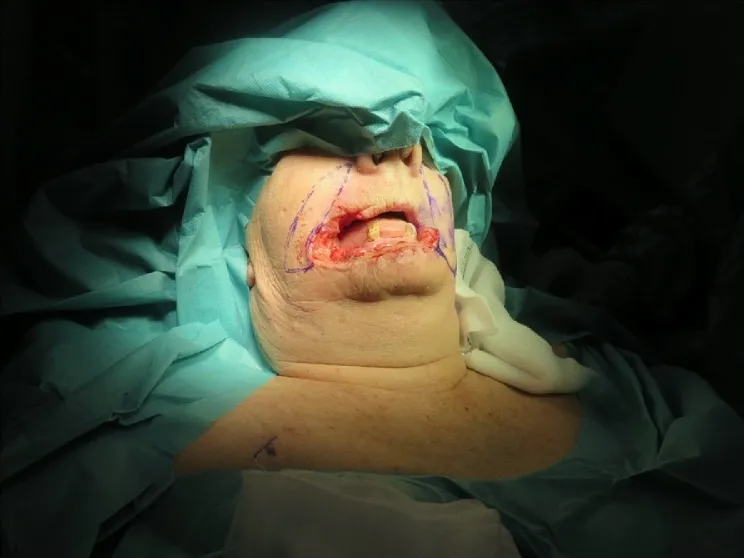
Flap design.
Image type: medical_photograph (other_medical_photograph)